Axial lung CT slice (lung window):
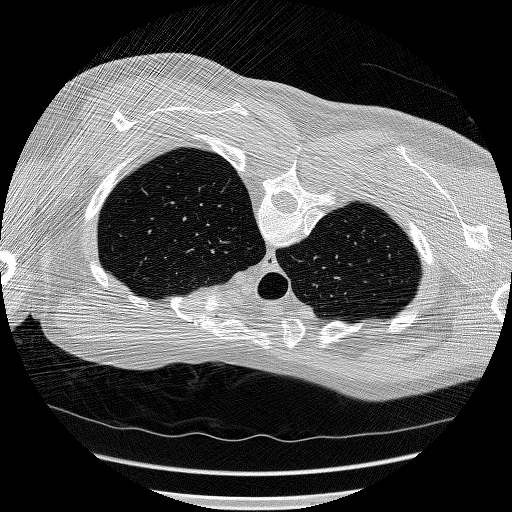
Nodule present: no